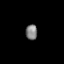
Tissue: prostate
Cell type: T cells
Senescence score: 0.7967
Nuclear area (px): 175
Mean DAPI intensity: 127.72